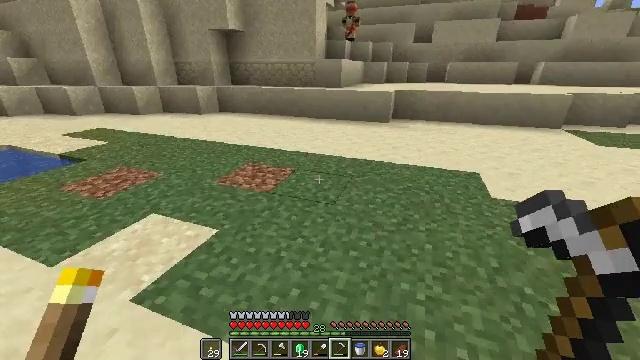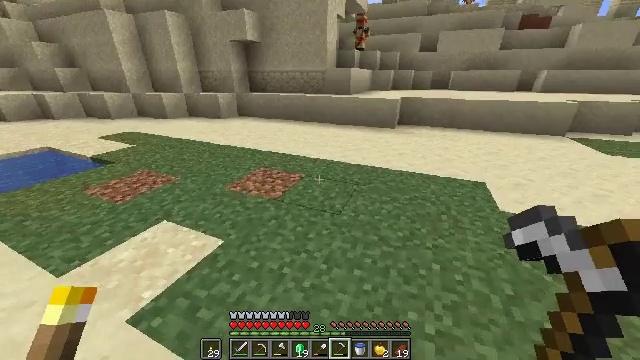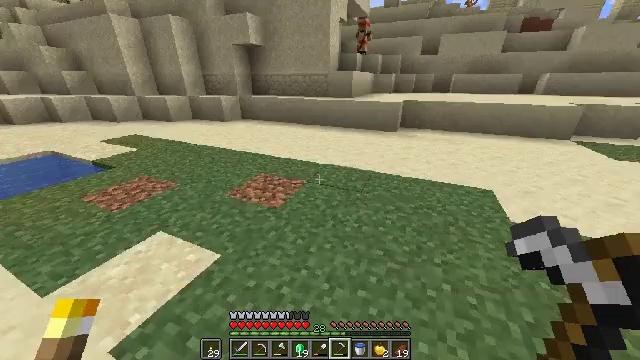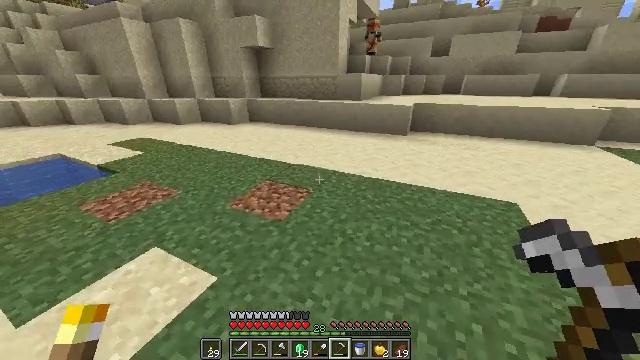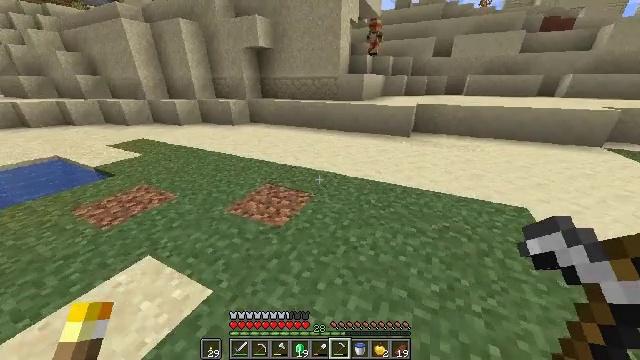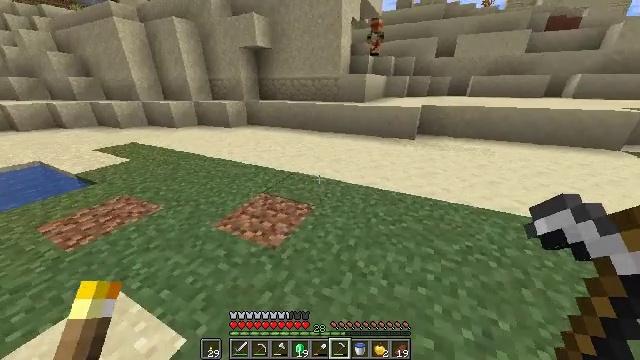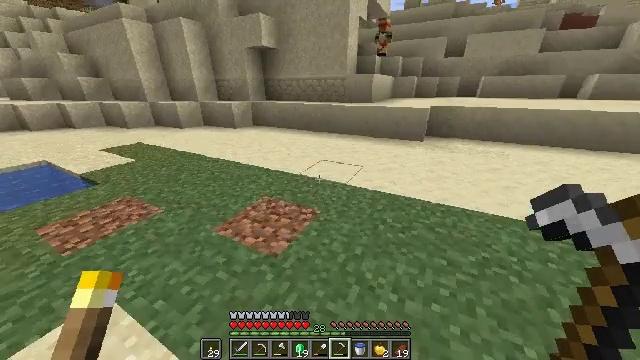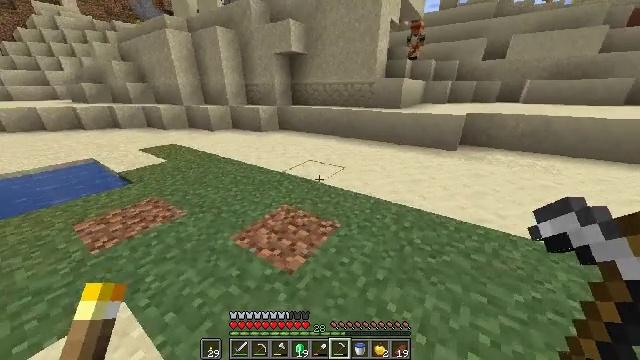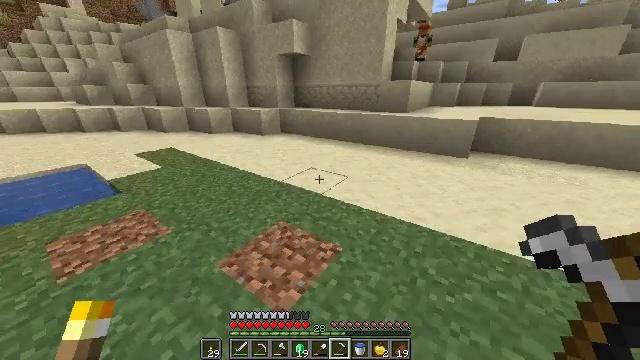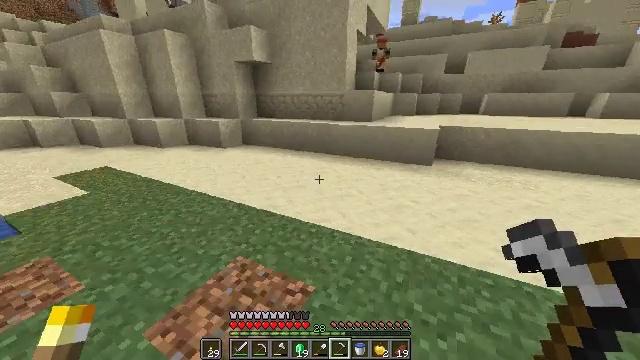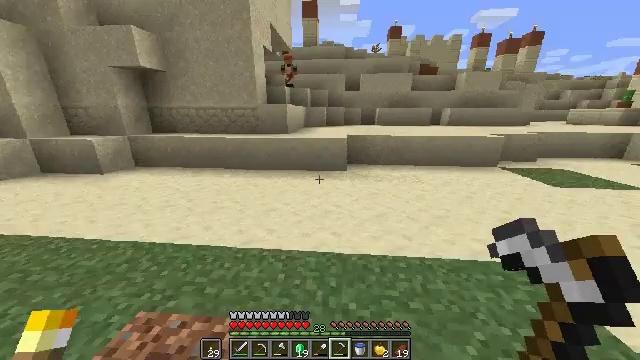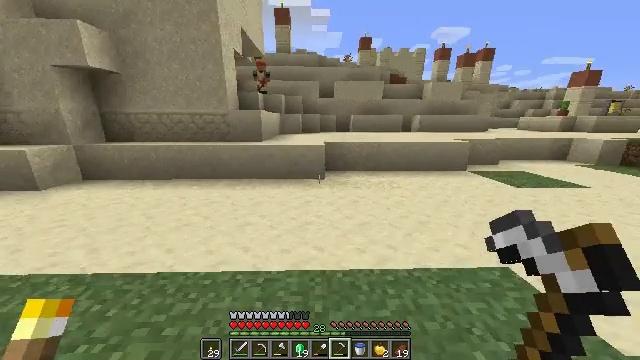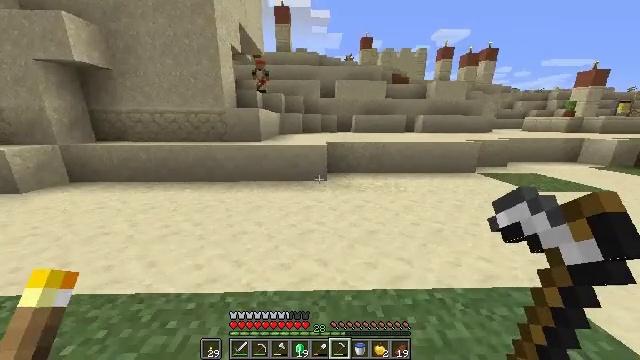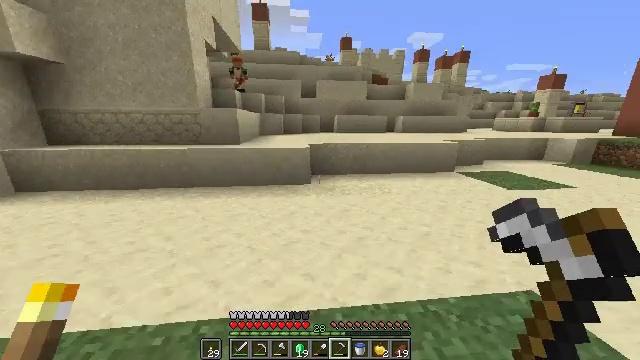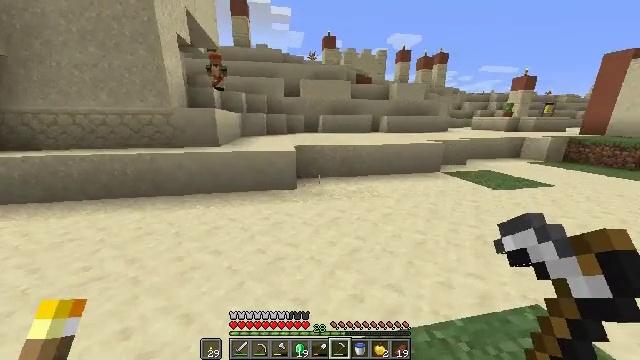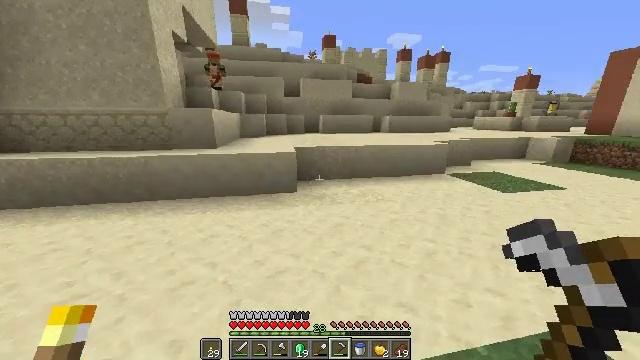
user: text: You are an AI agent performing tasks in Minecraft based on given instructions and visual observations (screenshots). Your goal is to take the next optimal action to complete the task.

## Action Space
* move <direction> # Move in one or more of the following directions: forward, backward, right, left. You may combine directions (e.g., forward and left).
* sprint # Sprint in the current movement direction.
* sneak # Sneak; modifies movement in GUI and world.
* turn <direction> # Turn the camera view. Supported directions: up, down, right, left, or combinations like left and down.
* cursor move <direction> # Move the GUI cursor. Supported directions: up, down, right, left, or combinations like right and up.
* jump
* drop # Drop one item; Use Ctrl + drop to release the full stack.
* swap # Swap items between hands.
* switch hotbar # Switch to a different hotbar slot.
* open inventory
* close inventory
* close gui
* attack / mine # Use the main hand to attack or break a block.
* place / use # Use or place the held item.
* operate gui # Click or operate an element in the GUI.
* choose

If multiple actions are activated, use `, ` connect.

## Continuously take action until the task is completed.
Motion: motion action
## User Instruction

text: Attack the hay block to get hay.
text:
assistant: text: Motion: move forward, sprint, turn left
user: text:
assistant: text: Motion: move forward, sprint
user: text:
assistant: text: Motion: move forward, sprint, turn left
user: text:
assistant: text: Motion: move forward, sprint
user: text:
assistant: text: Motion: move forward, sprint
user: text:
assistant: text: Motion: move forward, sprint, turn left
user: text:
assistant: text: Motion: move forward, sprint, turn left and up
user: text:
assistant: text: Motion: move forward, sprint, turn left
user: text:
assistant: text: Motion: move forward, sprint, turn right and up
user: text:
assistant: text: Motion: move forward, sprint, turn right and up
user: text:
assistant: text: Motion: move forward, sprint, turn right and up
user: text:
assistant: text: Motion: move forward, sprint
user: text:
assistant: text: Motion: move forward, sprint, turn right
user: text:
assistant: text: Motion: move forward, sprint, turn right
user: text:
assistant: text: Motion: move forward, sprint
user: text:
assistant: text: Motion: move forward, sprint, jump
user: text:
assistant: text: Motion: move forward, sprint, jump
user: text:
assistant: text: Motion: move forward, sprint, jump
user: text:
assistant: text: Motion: move forward, sprint, turn right, jump
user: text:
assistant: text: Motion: move forward, sprint, turn right and down, jump
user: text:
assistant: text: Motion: move forward, sprint, turn right and down, jump
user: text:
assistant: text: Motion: move forward, sprint, turn right
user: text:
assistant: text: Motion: move forward, sprint, turn right
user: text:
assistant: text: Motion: move forward, sprint, turn left
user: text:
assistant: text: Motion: move forward, sprint, turn left
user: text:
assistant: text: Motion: move forward, sprint, turn right
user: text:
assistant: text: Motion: move forward, sprint, turn right
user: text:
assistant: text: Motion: move forward, sprint, turn left and up
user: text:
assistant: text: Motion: move forward, sprint
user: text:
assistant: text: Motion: move forward, sprint